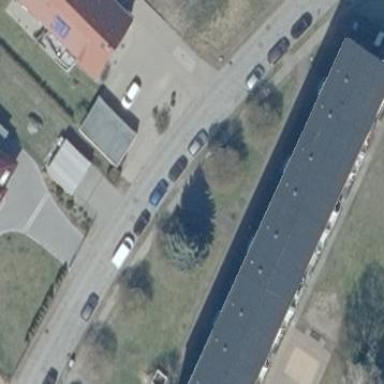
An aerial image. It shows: Apartment building with flat roof.